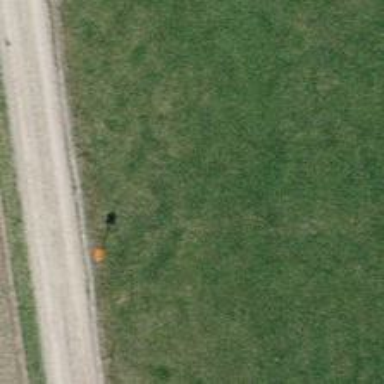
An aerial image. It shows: Pipeline marker.